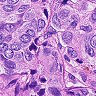
Metastatic tissue present: yes